Question: I'd like to run a Spring Integration flow where I can easily scale up instances of components if capacity of any is reached.
In particular, I wonder how to scale Aggregators in a following scenario: Various components right before the Aggregator layer produce different parts of objects of class X - let's say they produce parts of two such objects X, X - parts are called {a, b} and {a, b}, respectively. The Aggregators should now construct X and X from their parts and send them on. Let's also assume there's two Aggregators, A and A.

I see the following considerations:
- - -
---
I wonder if the following will work for me - this is based on Spring Integration docs, but I'm not sure if I got it all right.
1. Set up a Redis Message Store, where parts of X1 and X2 will be stored before all are available.
2. Share the Message Store between all the Aggregator instances. This is setting (6) in the Aggregator configuration.
3. (As usual for an Aggregator) Tag the parts (a's and b's) of the same X with the same CORRELATION_ID. Write ReleaseStrategy based on both a and b having been received.
4. Create a Redis Lock Registry and configure all Aggregators to use it. This is setting (20) in the Aggregator configuration.
Will this do? In particular:
1. Can I share a MessageStore between multiple Aggregators?
2. When sharing a MessageStore, if A1 writes a1 into it and A2 writes b1, will my ReleaseStrategy see that X1 is now ready to be assembled?
3. Will only one Aggregator process the aggregation using the ReleaseStrategy and send off the assembled X, because I'm using locks?
Many thanks!
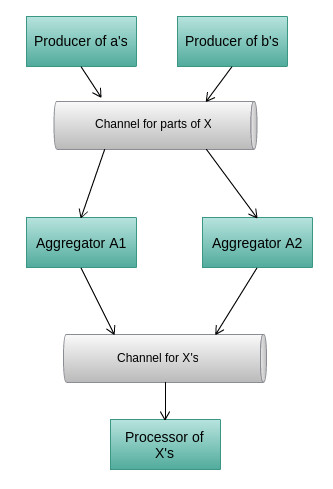
Answer: Yes it will work, but you don't need Redis, unless you need persistence or your aggregators are running on different boxes (but see below for that); you can share the same 'SimpleMessageStore' between the aggregators. By default, each aggregator uses its own in-memory 'SimpleMessageStore'.
And, yes, locks (by 'correlationId') ensure only one aggregator will process a group at the same time.
> ... because I'm using locks ...
The aggregator uses its own locks internally, you don't need to lock anything yourself. In fact, with a global 'LockRegistry' (gemfire, redis, custom implementation), and a persistent message group store (redis etc), your aggregators can run on different JVMs.